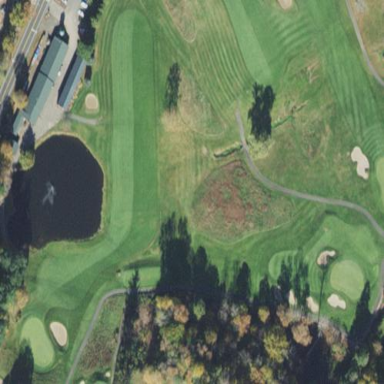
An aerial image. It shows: Golf rough area.